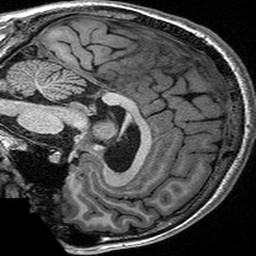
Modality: T1w
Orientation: sagittal
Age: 21
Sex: male